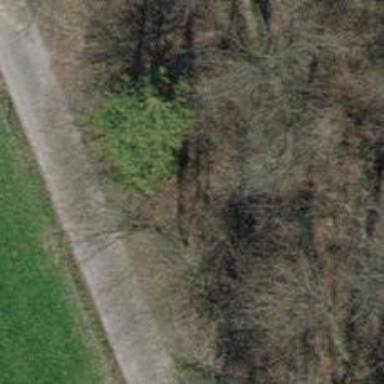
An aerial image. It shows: Shrub in its natural environment.